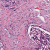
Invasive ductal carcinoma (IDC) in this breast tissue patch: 1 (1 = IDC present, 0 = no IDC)